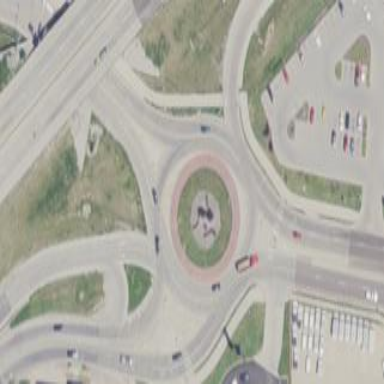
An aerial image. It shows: Roundabout at primary highway.